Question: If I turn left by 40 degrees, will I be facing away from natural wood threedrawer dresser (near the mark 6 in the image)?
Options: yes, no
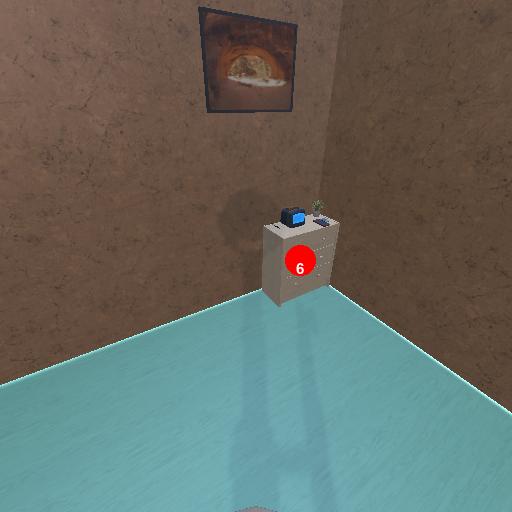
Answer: yes